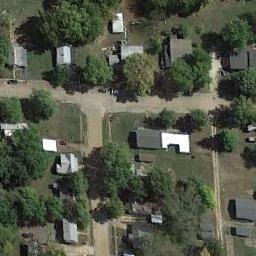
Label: medium_residential